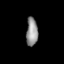
Tissue: lung
Cell type: Epithelial cells
Senescence score: 0.1666
Nuclear area (px): 323
Mean DAPI intensity: 145.985